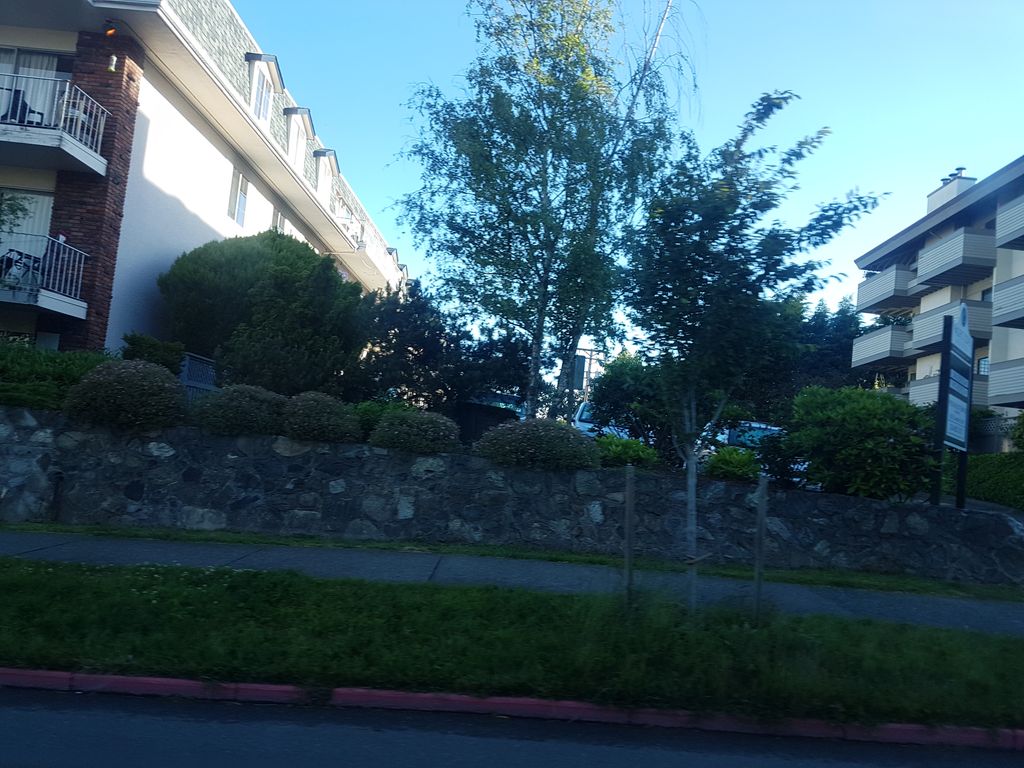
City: victoria